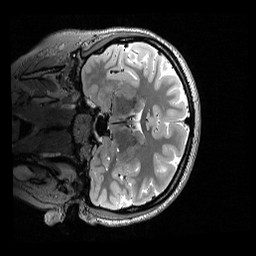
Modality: T2w
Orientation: coronal
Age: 20
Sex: female
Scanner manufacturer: siemens
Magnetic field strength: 3 T
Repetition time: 3.2 s
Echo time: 0.571 s